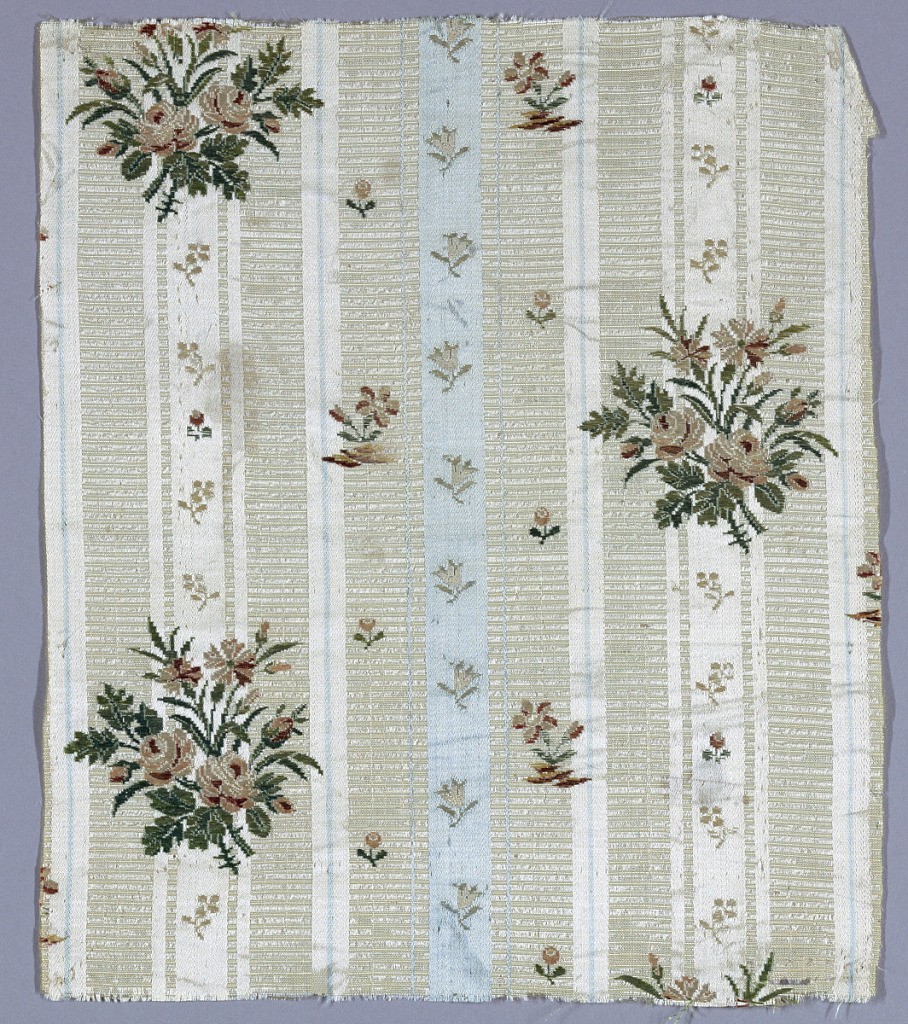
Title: Fragment
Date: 1750–1800
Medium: silk Technique: plain compound weave with discontinuous supplementary weft (brocaded)
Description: Ground striped vertically in blue and white satin with wide horizontal ribbing. Scattering bouquets of small-scale roses and carnations and tiny sprigs brocaded in green, dark red, pink, white, and yellow silk.